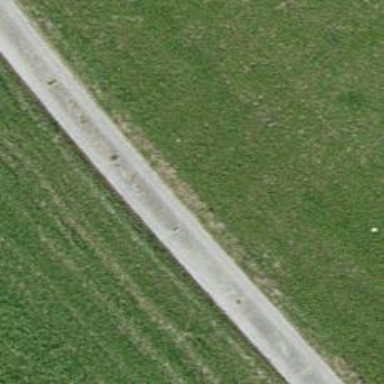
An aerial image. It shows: Concrete track with grade1 tracktype.